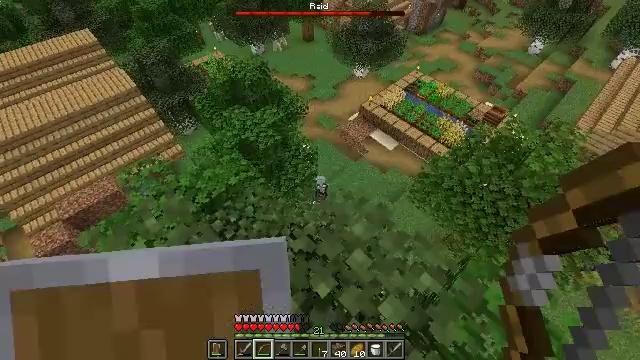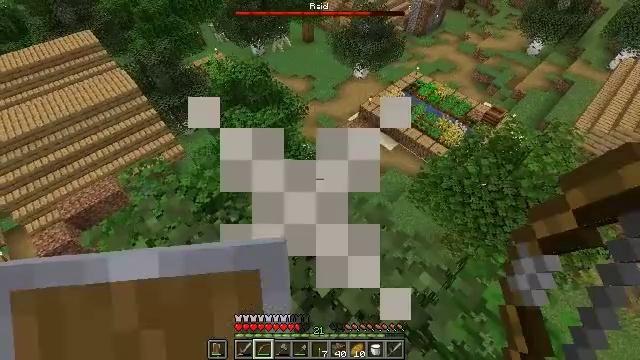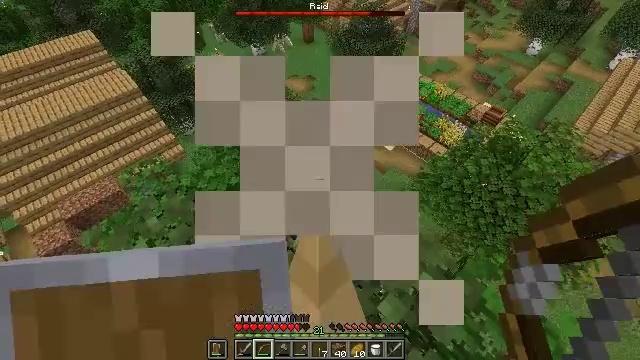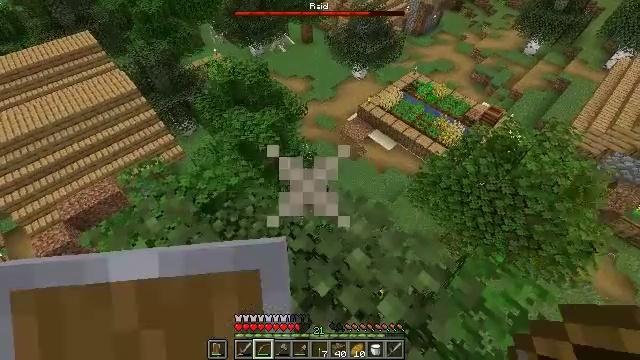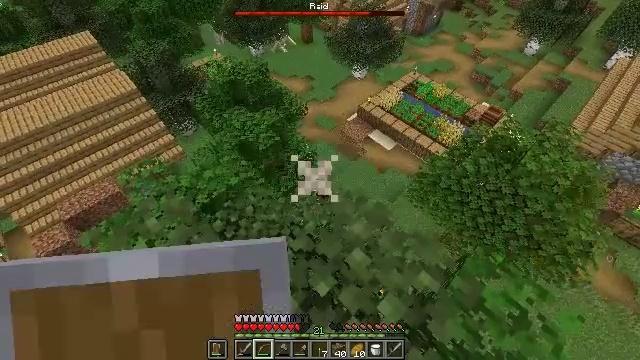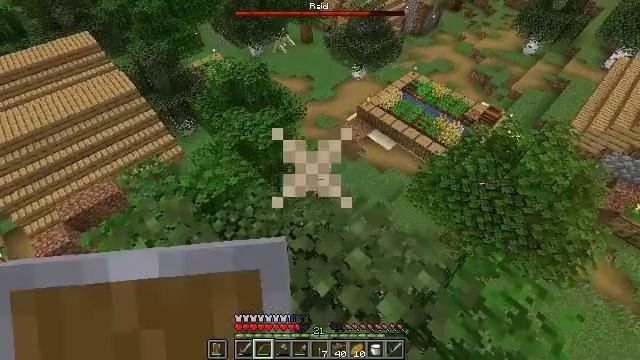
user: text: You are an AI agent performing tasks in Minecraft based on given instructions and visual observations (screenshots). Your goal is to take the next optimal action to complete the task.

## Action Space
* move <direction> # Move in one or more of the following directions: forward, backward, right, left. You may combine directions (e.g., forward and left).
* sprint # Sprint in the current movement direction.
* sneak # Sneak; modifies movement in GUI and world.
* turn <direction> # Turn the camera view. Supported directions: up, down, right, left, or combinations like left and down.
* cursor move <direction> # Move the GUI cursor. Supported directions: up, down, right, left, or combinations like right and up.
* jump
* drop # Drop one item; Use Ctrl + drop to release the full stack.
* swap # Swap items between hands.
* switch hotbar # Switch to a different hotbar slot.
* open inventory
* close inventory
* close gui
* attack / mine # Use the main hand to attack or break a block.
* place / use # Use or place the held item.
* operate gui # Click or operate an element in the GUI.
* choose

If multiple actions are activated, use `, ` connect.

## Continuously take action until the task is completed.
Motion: motion action
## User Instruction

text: Eliminate hostile mobs.
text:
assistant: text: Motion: no_op
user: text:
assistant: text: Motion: no_op
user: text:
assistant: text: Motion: no_op
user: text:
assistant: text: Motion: no_op
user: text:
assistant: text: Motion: no_op
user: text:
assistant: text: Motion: no_op